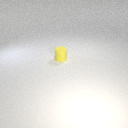
small yellow rubber cylinder